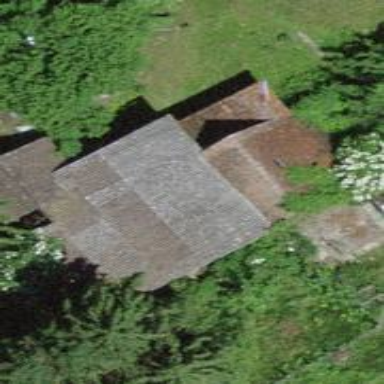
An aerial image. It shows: Rural barn.